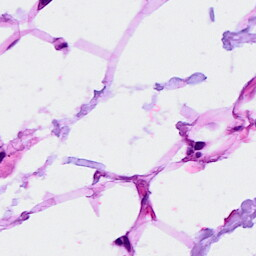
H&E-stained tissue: Breast